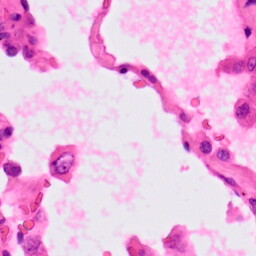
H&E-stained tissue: Lung